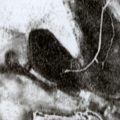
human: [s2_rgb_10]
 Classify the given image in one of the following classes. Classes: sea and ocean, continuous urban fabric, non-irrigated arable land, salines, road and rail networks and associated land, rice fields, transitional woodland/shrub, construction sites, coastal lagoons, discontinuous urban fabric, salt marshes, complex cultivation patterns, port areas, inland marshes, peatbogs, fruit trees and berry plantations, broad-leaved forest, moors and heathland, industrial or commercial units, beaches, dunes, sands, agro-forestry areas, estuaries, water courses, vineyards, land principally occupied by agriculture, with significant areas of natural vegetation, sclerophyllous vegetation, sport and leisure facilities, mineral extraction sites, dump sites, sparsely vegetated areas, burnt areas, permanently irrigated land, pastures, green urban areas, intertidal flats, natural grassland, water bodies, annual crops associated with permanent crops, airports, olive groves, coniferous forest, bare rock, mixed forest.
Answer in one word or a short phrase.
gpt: coniferous forest, mixed forest, transitional woodland/shrub, peatbogs